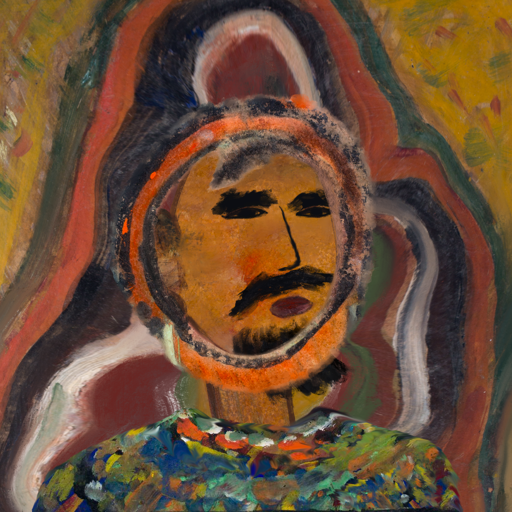
Background: AfterRaid, Head And Neck Side: Pipe, Face Side: Mosgoul, Bust: An_Impression, Hair Side: Childish, Head Accessory: Blank, Second Necklace: Blank, Necklace: Blank, Baby: Blank